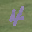
Label: 4